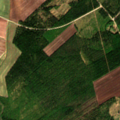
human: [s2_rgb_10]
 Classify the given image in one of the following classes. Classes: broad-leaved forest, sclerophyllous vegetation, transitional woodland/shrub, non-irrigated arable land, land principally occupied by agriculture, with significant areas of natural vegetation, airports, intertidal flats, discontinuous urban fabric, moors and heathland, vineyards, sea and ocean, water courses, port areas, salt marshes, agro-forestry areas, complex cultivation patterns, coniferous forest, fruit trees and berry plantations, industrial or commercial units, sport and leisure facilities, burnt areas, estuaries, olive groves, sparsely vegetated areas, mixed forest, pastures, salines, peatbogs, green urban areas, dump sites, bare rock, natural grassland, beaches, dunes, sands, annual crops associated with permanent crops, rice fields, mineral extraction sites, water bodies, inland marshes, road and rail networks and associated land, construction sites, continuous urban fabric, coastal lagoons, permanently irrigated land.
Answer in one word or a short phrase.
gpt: non-irrigated arable land, land principally occupied by agriculture, with significant areas of natural vegetation, coniferous forest, mixed forest, transitional woodland/shrub